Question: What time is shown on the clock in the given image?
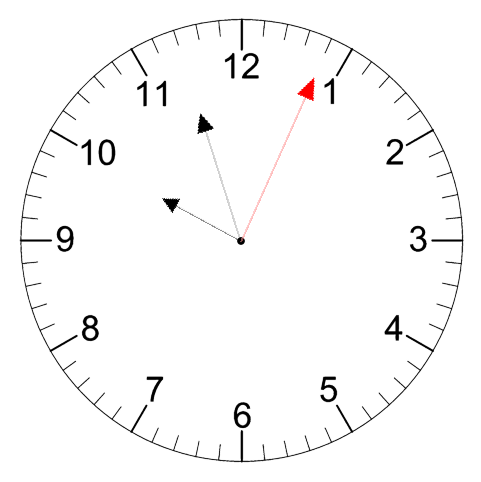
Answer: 09:57:04